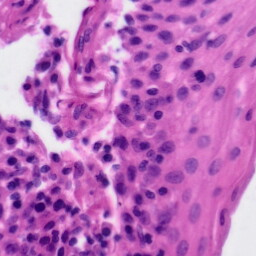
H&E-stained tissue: Tonsil